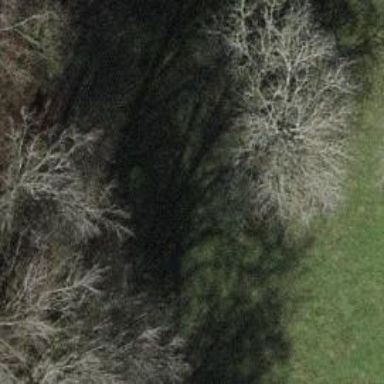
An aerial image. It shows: Beautiful tree in nature.